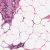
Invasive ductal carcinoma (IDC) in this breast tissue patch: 0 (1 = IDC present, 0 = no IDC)